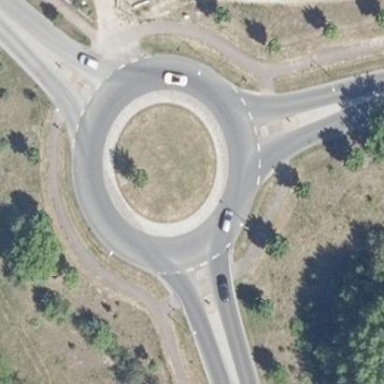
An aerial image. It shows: Tertiary road with asphalt surface leading to roundabout.